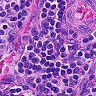
Metastatic tissue present: no